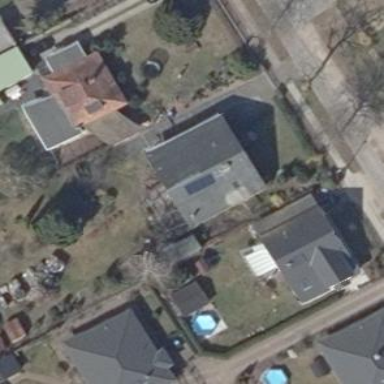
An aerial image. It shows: Detached building.